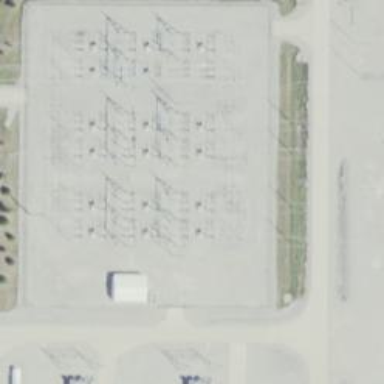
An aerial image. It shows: Switch used for power control.